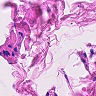
Metastatic tissue present: no